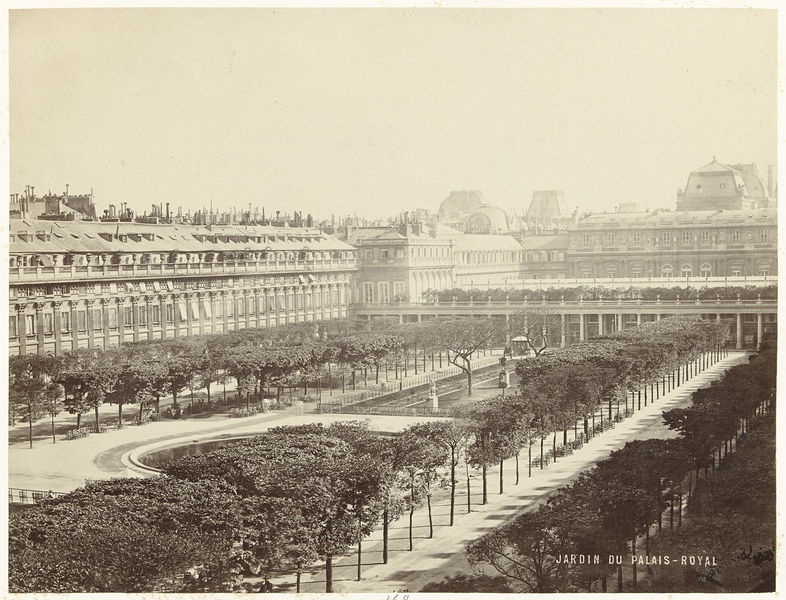
Titel: Tuin van het Palais Royal, Parijs, Frankrijk
Künstler: Achille Quinet
Standort: Amsterdam
Institution: Rijksmuseum
Schlagwörter: architecture, columns, palace, white, black, france, gray, windows, yellow, paris, sky, tree, building, house, houses, roof, street, trees, exterior, french, photo, fence, allee, park, royal, square, buildings, terrace, fountain, statues, postcard, pool, shadows, chimney, tan, alley, photograph, photography, trunks, palais, 19th century, citiy, portico, jardin, palace garden, huge building, jardin du palais royal, domess, palais-royal, jardin du palais, word cup, daguerrotypie, renaisance architecture, palace courtyard